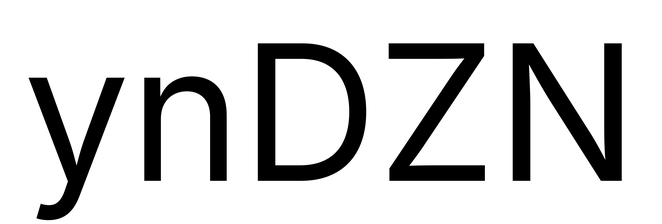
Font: Inter_Regular